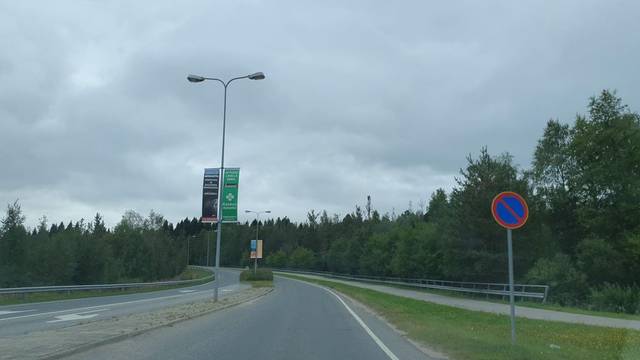
Region: Finland
Coordinates: 66.504, 25.673